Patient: sex F, age 59
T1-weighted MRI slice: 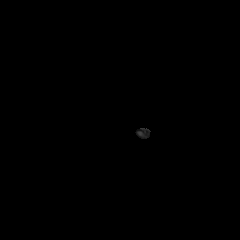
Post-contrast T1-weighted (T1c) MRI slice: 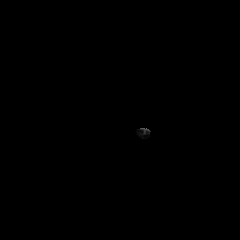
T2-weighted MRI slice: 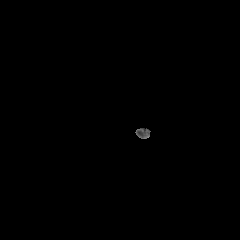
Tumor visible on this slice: no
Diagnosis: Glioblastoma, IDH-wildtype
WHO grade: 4